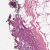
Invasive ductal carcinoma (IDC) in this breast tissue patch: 0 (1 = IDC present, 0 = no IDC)